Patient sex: F
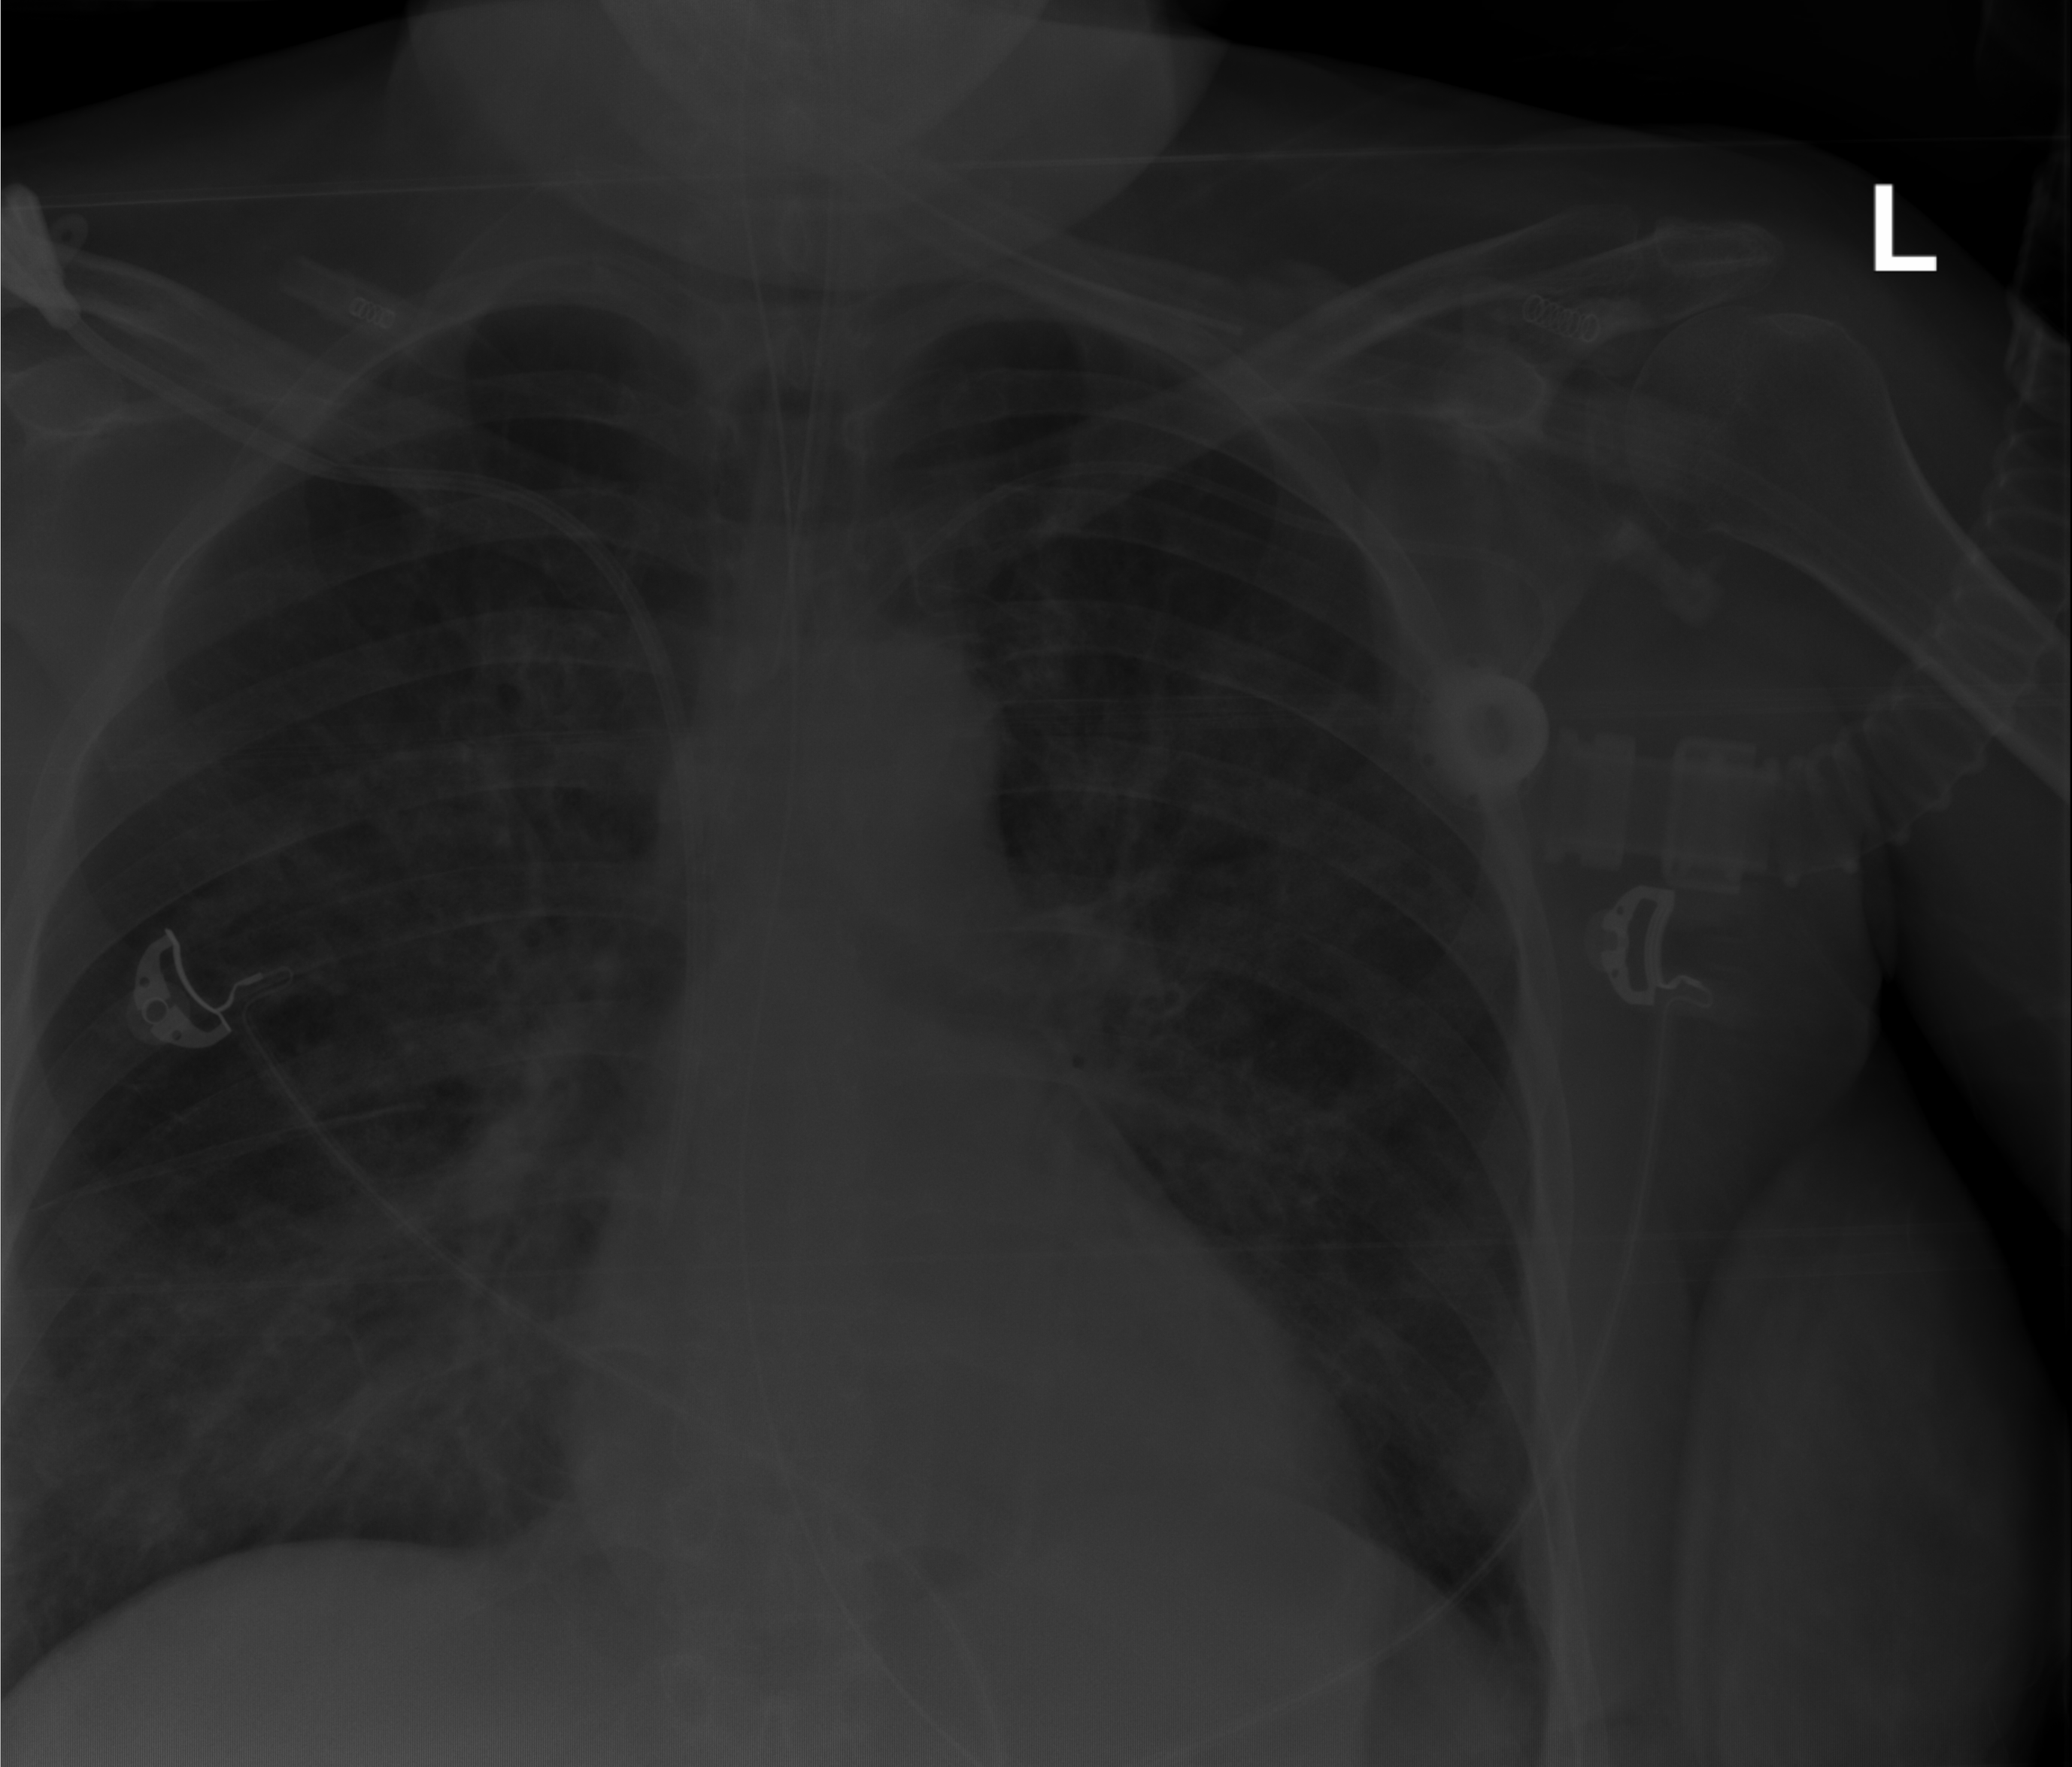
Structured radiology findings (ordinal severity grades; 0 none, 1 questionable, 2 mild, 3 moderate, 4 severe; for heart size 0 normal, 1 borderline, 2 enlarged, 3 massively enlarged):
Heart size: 0
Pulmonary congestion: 0
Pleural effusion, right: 0
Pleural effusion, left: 0
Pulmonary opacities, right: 3
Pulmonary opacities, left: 2
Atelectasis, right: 2
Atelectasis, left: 2